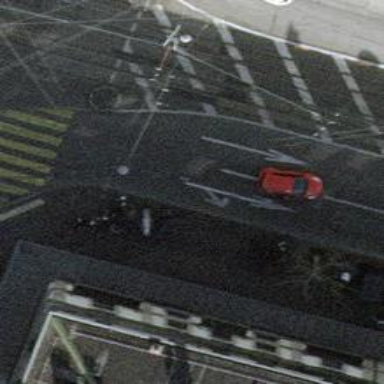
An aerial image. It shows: Tertiary road with asphalt surface and trolley wire.